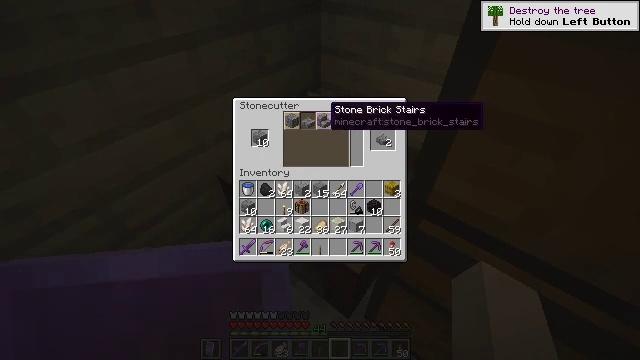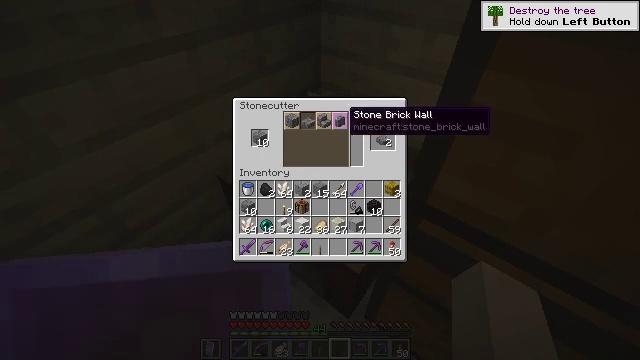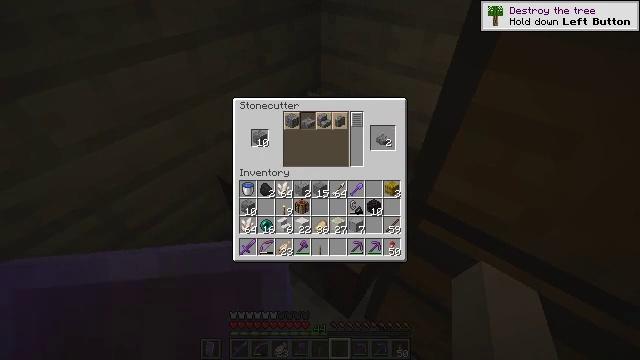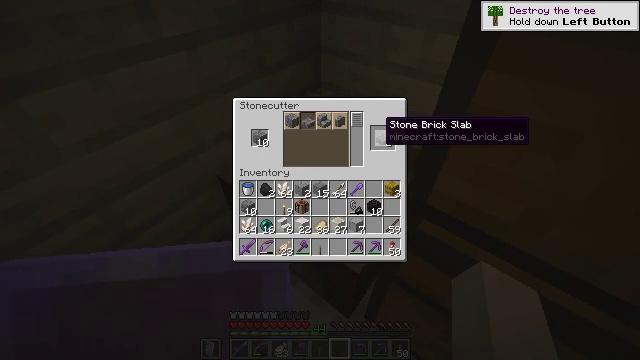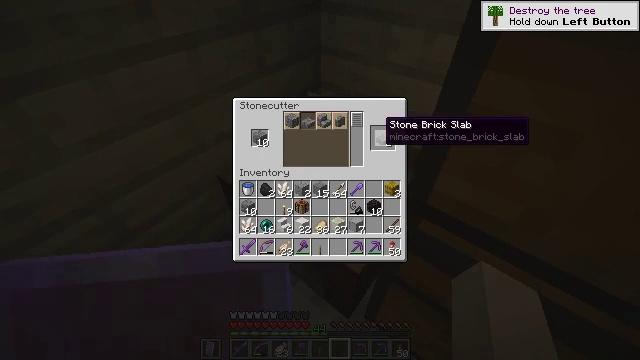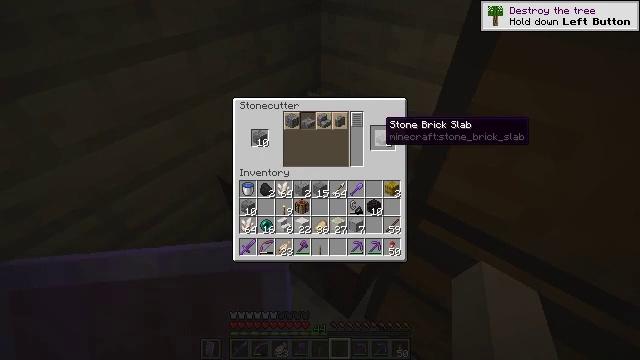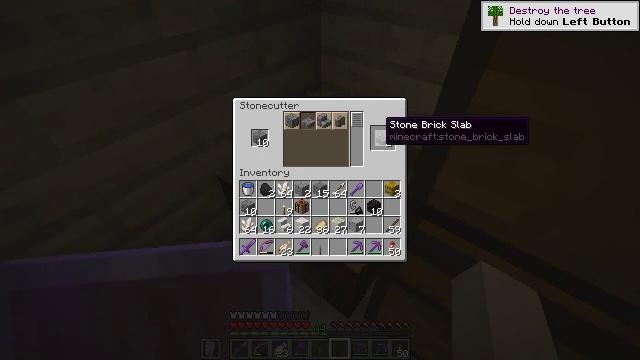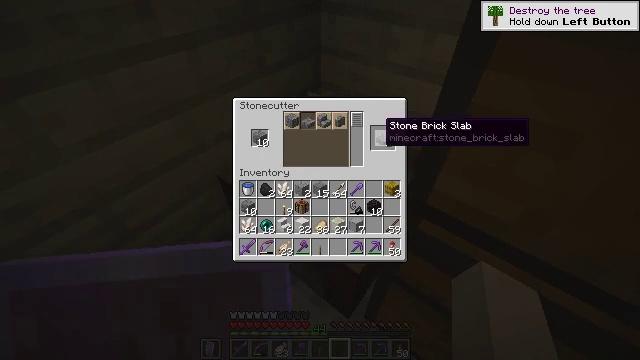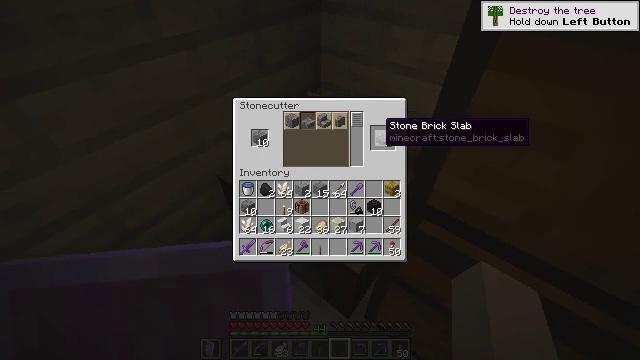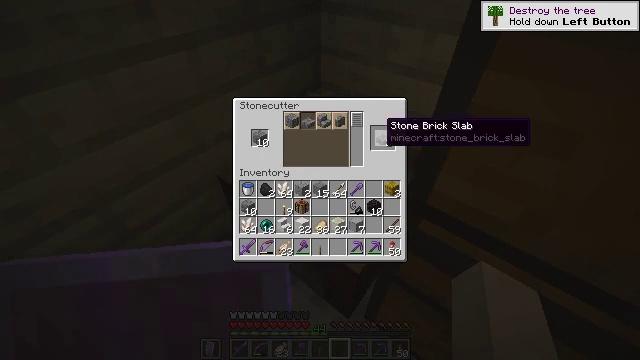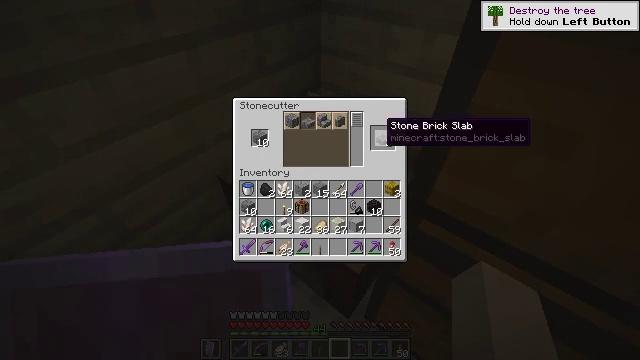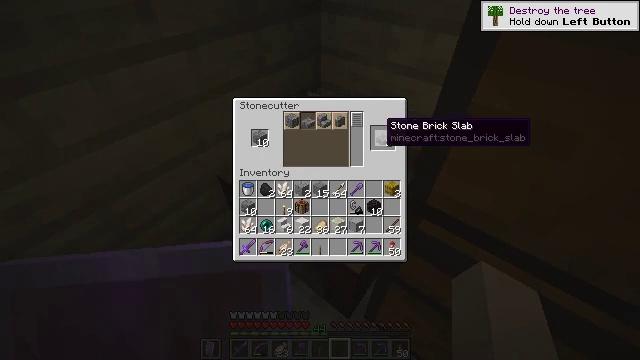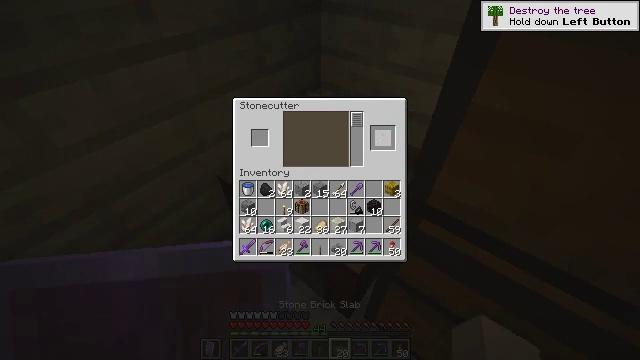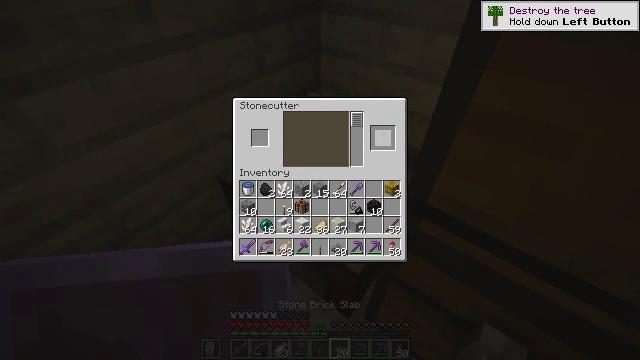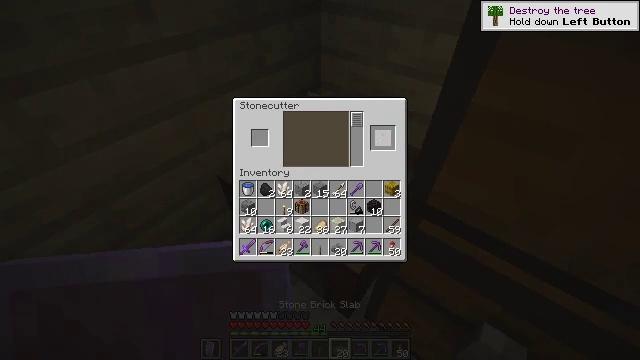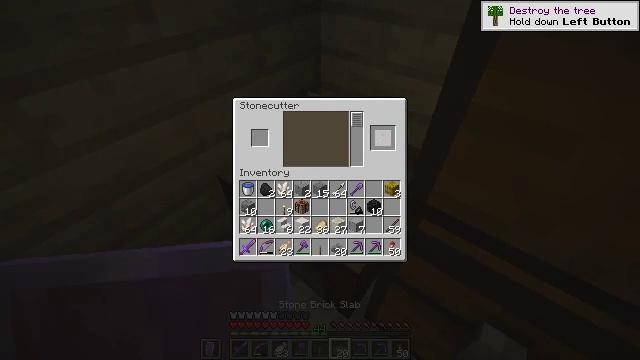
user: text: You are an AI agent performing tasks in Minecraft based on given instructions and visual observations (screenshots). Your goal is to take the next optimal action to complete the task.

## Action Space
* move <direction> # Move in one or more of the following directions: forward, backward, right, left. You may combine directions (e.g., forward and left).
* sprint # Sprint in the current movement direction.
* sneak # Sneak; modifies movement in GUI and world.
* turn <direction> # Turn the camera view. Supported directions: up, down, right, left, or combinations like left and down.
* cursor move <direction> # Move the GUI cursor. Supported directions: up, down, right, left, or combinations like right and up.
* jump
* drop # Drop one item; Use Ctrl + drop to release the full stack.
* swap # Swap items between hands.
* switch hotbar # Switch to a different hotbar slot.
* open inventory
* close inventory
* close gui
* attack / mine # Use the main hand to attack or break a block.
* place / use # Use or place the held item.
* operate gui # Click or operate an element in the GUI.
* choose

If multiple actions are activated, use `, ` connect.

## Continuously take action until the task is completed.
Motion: motion action
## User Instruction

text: craft item air
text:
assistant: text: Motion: sneak, turn right
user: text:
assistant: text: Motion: sneak, turn right
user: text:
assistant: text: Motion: sneak, turn right
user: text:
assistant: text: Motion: sneak
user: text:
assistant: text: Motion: sneak
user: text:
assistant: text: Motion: sneak
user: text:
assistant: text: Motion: sneak
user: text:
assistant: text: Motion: sneak
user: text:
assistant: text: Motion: sneak
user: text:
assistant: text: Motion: sneak
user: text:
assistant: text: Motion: sneak
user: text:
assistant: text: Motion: sneak, attack / mine
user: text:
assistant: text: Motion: sneak, attack / mine
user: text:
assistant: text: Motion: sneak, attack / mine
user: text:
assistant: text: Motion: sneak, attack / mine
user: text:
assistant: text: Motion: sneak, attack / mine
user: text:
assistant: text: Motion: sneak, attack / mine